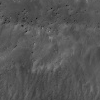
Atmospheric dust classification: not_dusty